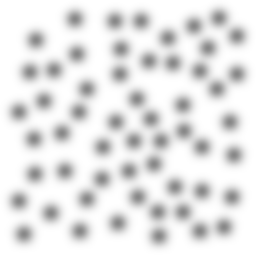
Squares: 0
Triangles: 0
Stars: 56
Total shapes: 56